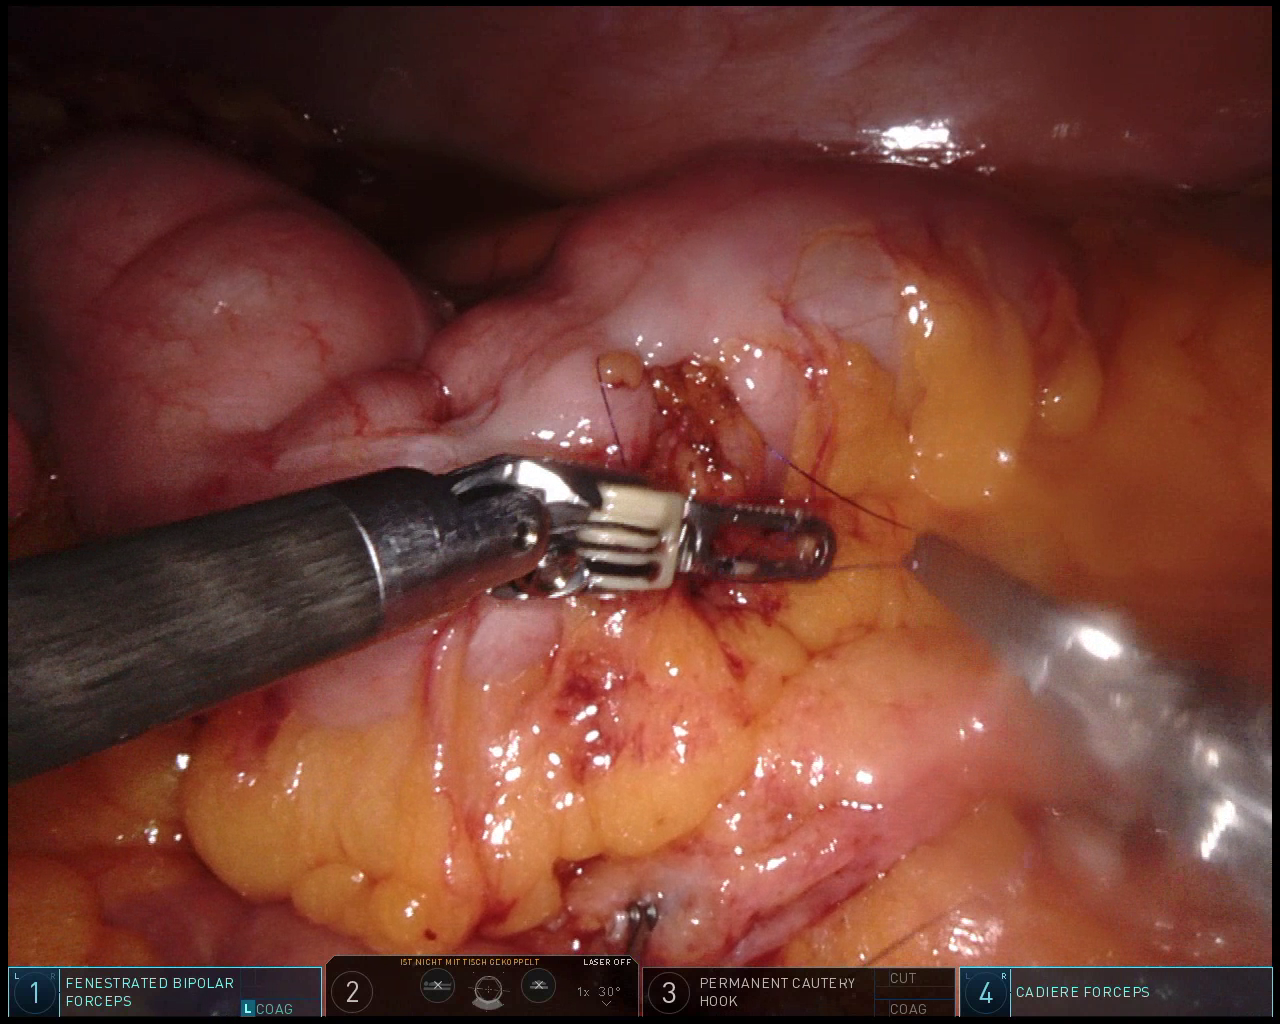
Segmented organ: abdominal_wall
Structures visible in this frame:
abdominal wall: yes
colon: yes
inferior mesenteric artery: no
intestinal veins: no
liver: no
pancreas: no
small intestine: no
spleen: no
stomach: no
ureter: no
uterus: no
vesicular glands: no